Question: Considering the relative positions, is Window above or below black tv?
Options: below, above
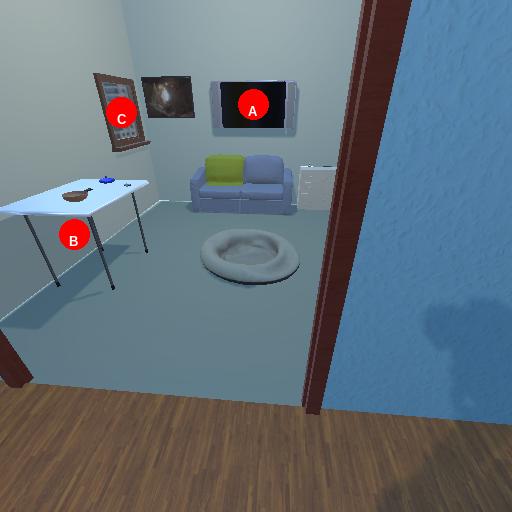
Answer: below